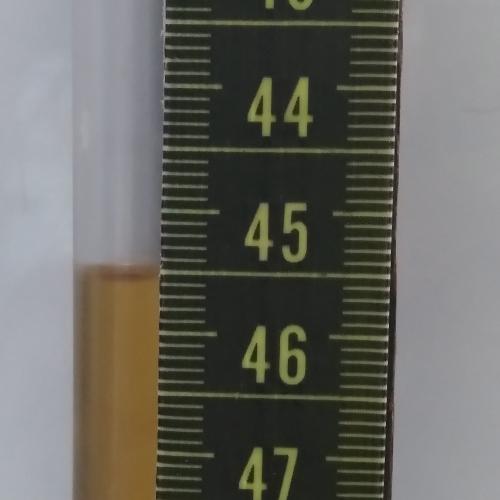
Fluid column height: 45.6 cm